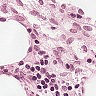
Metastatic tissue present: no